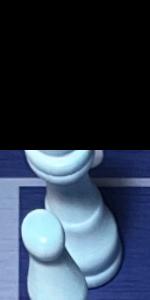
Label: King_White